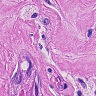
Metastatic tissue present: yes